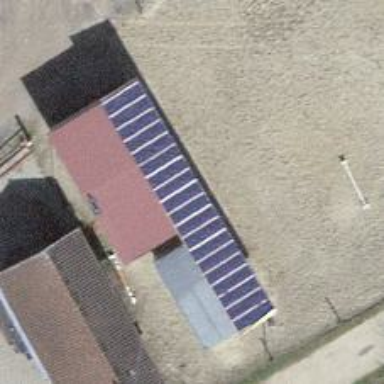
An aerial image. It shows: Solar power generator using photovoltaic method with solar photovoltaic panel types.